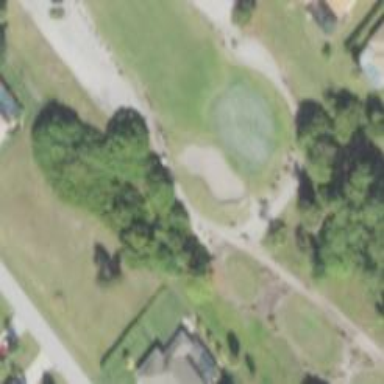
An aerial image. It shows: Path for both roads and golfers.